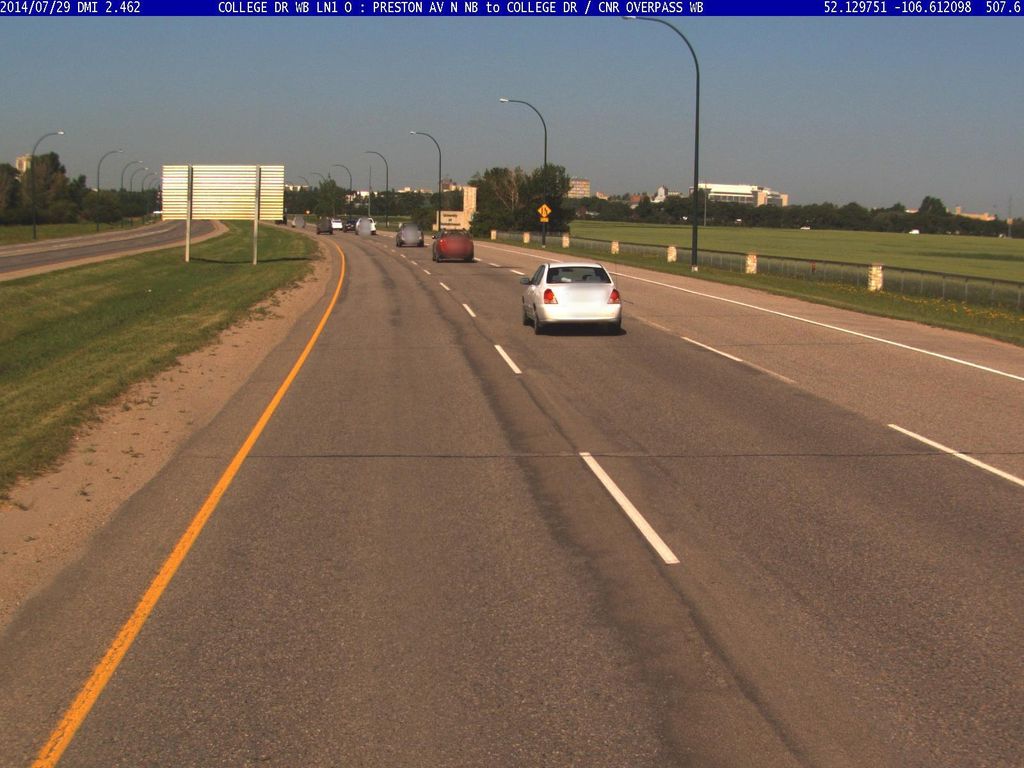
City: saskatoon